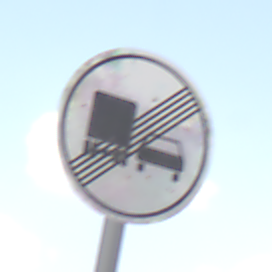
Verkehrszeichen: EndeUeberholverbotKraftfahrzeuge
Umgebung: Outdoor, Nature
Tageszeit: Midday
Wetter: PartlyCloudy
Licht: Natural
Jahreszeit: NotSpecified
Kontrast: LowContrast